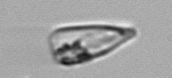
Label: Licmophora